Problem: ready_go_part_2 (2023, round2)

_This problem shares some similarities with A1, with key differences in bold._

_Atari 2600? More like Atari 2600 BCE!_

The classic board game _Go_ is a two-player game played on an \(R \times C\) board. One player places white stones while the other places black stones. On a player's turn, they may place a stone in any empty space. A curiosity of Go is that stones are placed on the intersections of grid lines rather than between the lines, so an in-progress \(5 \times 5\) game looks like this:

{{PHOTO_ID:142163805651048|WIDTH:180}}

An orthogonally contiguous set of stones of the same color is called a *group*. A group of stones is captured (and removed from the board) once no stones in the group has an adjacent empty space.

You're playing as Black and it's your turn. Given a valid board (i.e. no groups have \(0\) adjacent empty spaces), **what’s the maximum number of white stones you can capture** with a single black stone?

Here are some examples of captures. If a black stone is placed at the point marked with a triangle, a single white stone will be captured:

{{PHOTO_ID:1327337367897977|WIDTH:300}}

Here, Black can capture a group of \(3\) white stones. Note that this move is valid even though the new black stone has no adjacent empty spaces at the moment it's placed:

{{PHOTO_ID:311797128262237|WIDTH:240}}

Black can even capture multiple groups at once. Here, Black captures a group of \(2\) stones and a group of \(3\) stones:

{{PHOTO_ID:975143063563862|WIDTH:400}}

The Go board is represented as a character array \(A\) where \(A_{i, j}\) is one of:
* `B` for a black stone
* `W` for a white stone
* `.` for an empty space

# Constraints

\(1 \leq T \leq 150\)
\(1 \leq R, C \leq \textbf{3{,}000}\)
\(A_{i, j} \in \{\)'`.`', '`B`', '`W`'\(\}\)

# Input Format

Input begins with an integer \(T\), the number of test cases. Each case begins with a line containing two integers \(R\) and \(C\). Then, \(R\) lines follow, the \(i\)th of which contains \(C\) characters \(A_{i, 1}\) through \(A_{i,C}\).

# Output Format

For the \(i\)th test case, print "`Case #i:` " followed by a single integer, the maximum number of white stones you can capture on your turn.

# Sample Explanation

In the first case, Black can capture 3 white stones by playing in the bottom-right corner.

In the second case, there are no white stones that can be captured.

In the third case, Black can capture both white groups at once, for a total of 6 + 3 = 9 white stones.

In the fourth case, there are 6 different white stones that can be captured, but Black can capture at most 4 of them at once (by playing in the center of the board).

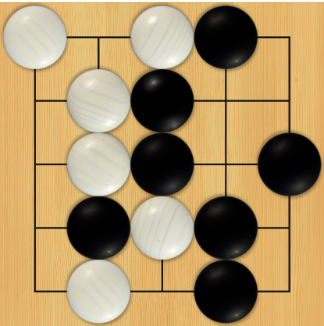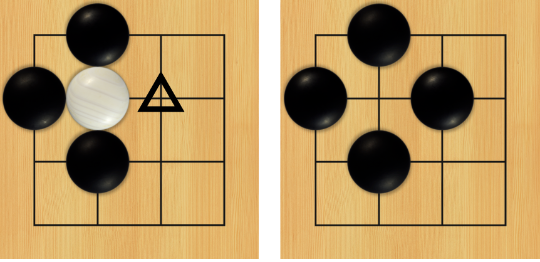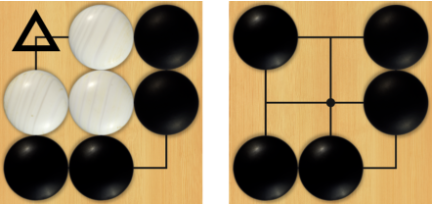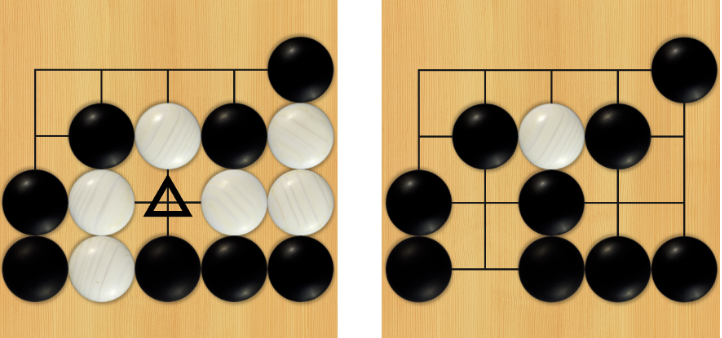

Sample input:
4
4 4
W...
B.BB
.BWW
.BW.
5 5
W...W
.W.W.
BBWBB
.W.W.
W...W
5 5
B..B.
WBBWB
W.WWB
WWBB.
WWB..
5 5
.....
WB.BW
BW.WB
BWBWB
.B.B.

Sample output:
Case #1: 3
Case #2: 0
Case #3: 9
Case #4: 4

Solution:
We can augment our solution to part 1 with a bit more information to solve part 2. Additionally, now that the bounds are larger, depth-first search solutions will need to be more careful about stack size. Breadth-first solutions won't have this problem.

We'll build up a table, \(\text{captured}(i, j)\), the number of white stones you can capture if you play a black stone at \((i, j)\). Initially every entry in this table is \(0\).

When you run your search to find all of the white stones in a given group, keep track of the total number of white stones in the group. Call this \(K\). If and only if this group turns out to have exactly \(1\) adjacent empty space at \((i, j)\), then increment \(\text{captured}(i, j)\) by \(K\), indicating that we'll capture these \(K\) stones if we play at \((i, j)\). If multiple white groups share the same single adjacent empty space, we'll be summing the sizes of all of those groups.

At the end, your answer is the maximum value in \(\text{captured}\). This solution still has a time complexity of \(\mathcal{O}(R * C\)).

#include <algorithm>
#include <iostream>
#include <map>
#include <set>
#include <vector>
#include <utility>
using namespace std;

vector<vector<char>> A;
vector<vector<bool>> visit;
set<pair<int, int>> empty_adj;
map<pair<int, int>, int> captured;

int rec(int r, int c) {
  visit[r][c] = true;
  int cnt = 1;
  for (auto [r2, c2] : {pair{r - 1, c}, {r, c - 1}, {r + 1, c}, {r, c + 1}}) {
    if (A[r2][c2] == '.') {
      empty_adj.insert({r2, c2});
    } else if (A[r2][c2] == 'W' && !visit[r2][c2]) {
      cnt += rec(r2, c2);
    }
  }
  return cnt;
}

int solve() {
  int R, C;
  cin >> R >> C;
  A.assign(R + 2, vector<char>(C + 2, 'B'));
  for (int i = 1; i <= R; i++) {
    for (int j = 1; j <= C; j++) {
      cin >> A[i][j];
    }
  }
  visit.assign(R + 2, vector<bool>(C + 2, false));
  captured.clear();
  int ans = 0;
  for (int i = 1; i <= R; i++) {
    for (int j = 1; j <= C; j++) {
      if (A[i][j] == 'W' && !visit[i][j]) {
        empty_adj.clear();
        int cnt = rec(i, j);
        if (empty_adj.size() == 1) {
          ans = max(ans, captured[*empty_adj.begin()] += cnt);
        }
      }
    }
  }
  return ans;
}

int main() {
  int T;
  cin >> T;
  for (int t = 1; t <= T; t++) {
    cout << "Case #" << t << ": " << solve() << endl;
  }
  return 0;
}